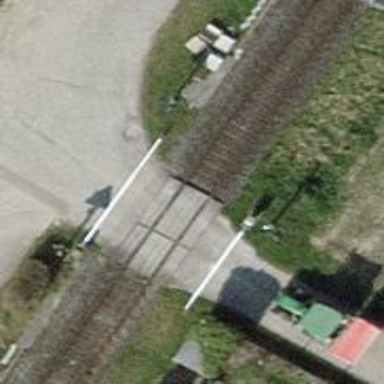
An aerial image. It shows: Railway level crossing.